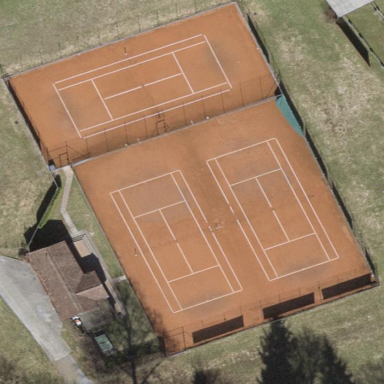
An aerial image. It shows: Sports centre dedicated to tennis.